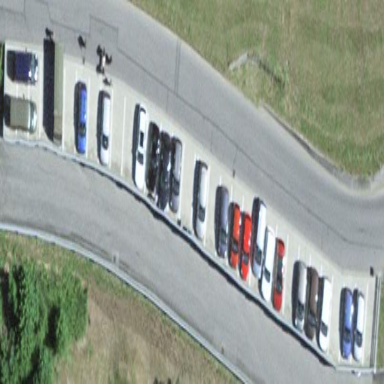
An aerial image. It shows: Parking area with surface.